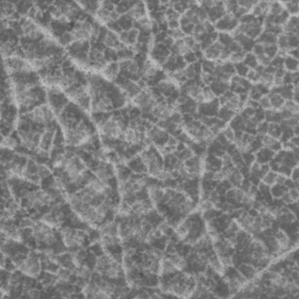
Label: frost